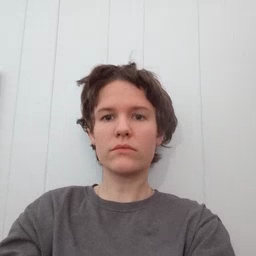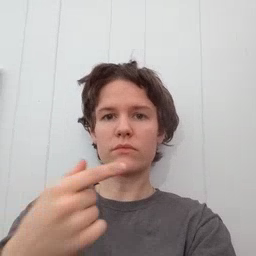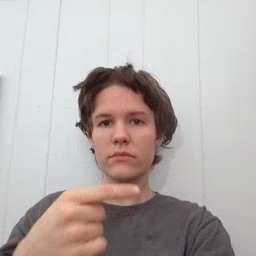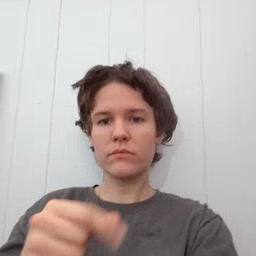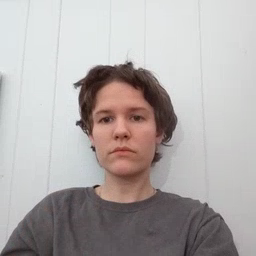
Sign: green